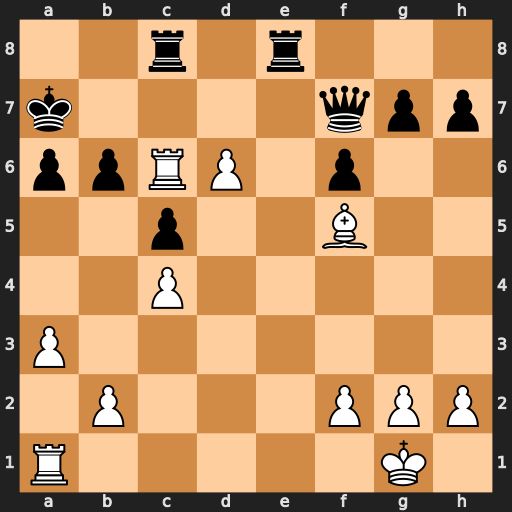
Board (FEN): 2r1r3/k4qpp/ppRP1p2/2p2B2/2P5/P7/1P3PPP/R5K1
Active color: w
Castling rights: -
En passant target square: -
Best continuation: Bxc8 Qxc4 Rc7+ Kb8 d7